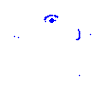
Particle: electron